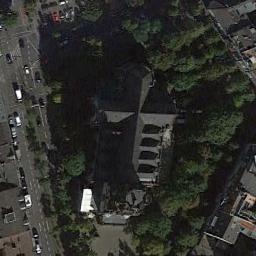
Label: church